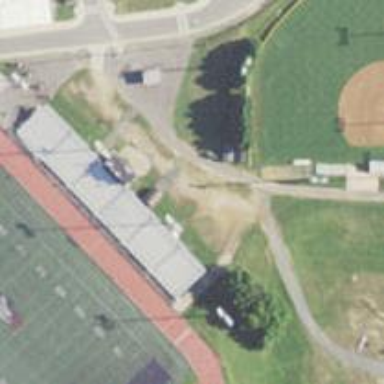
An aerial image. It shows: Bleachers on leisure land.